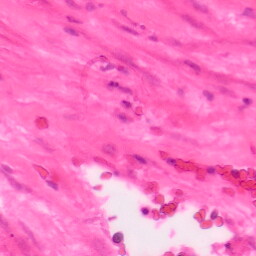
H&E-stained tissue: Colon